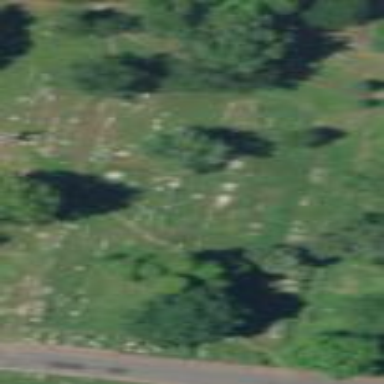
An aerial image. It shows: Cemetery.